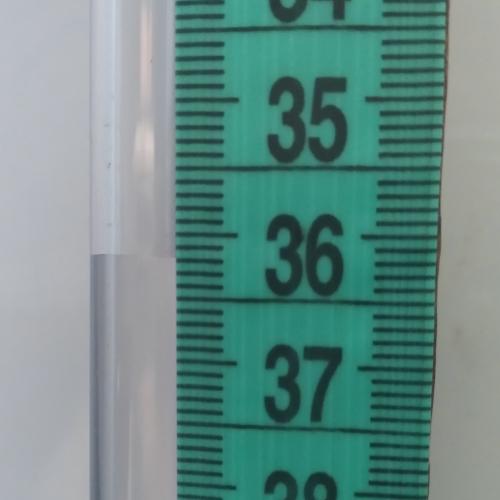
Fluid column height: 36.2 cm